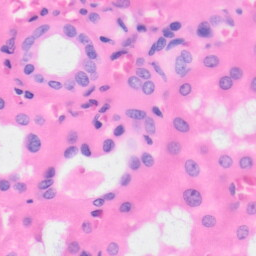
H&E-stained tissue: Kidney